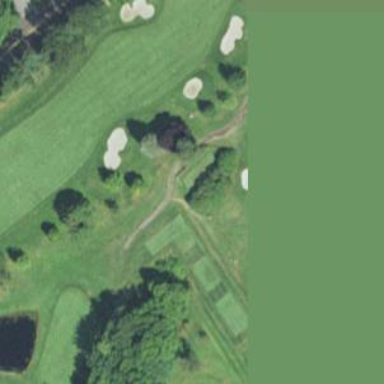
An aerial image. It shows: Path designated for golf carts.